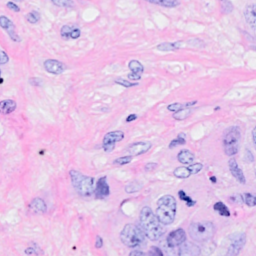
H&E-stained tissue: Breast